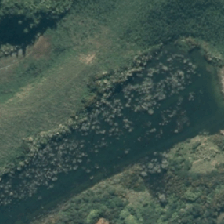
Land cover: lake_pond